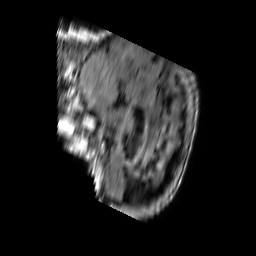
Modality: FLAIR
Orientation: sagittal
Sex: female
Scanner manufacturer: philips
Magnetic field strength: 1.5 T
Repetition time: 6 s
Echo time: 0.12 s